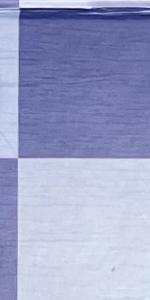
Label: Empty